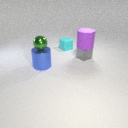
small gray metal cube below large purple rubber cylinder